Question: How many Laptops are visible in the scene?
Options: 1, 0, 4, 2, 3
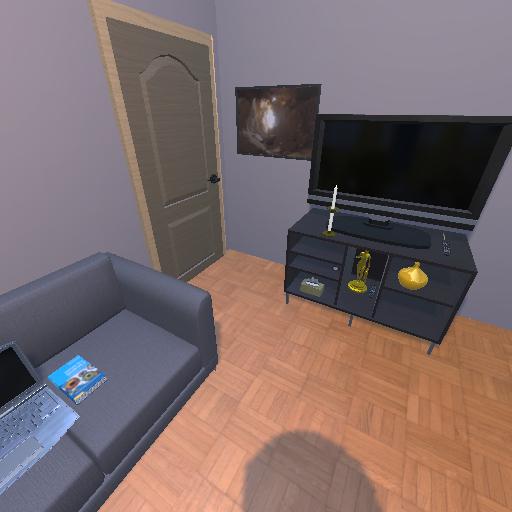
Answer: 1